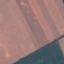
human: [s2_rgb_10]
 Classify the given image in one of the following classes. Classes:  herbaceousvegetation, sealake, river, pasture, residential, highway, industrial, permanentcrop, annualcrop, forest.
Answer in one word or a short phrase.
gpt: AnnualCrop